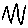
Label: zigzag